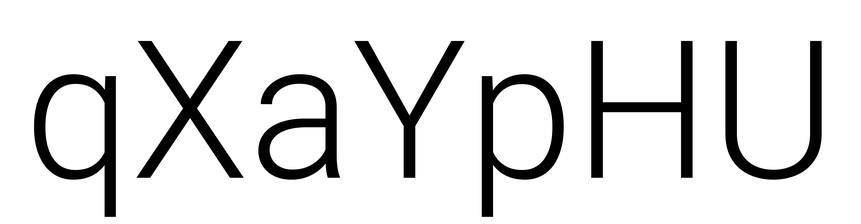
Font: Roboto_Light